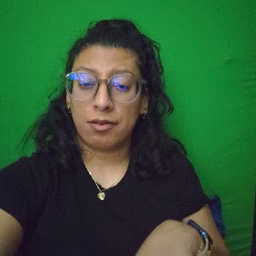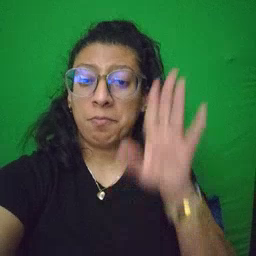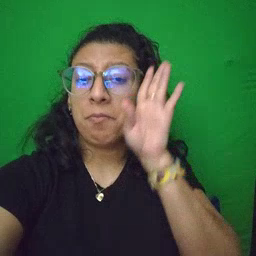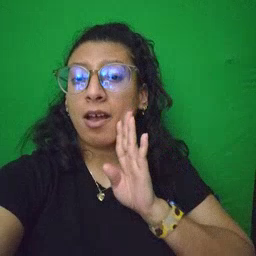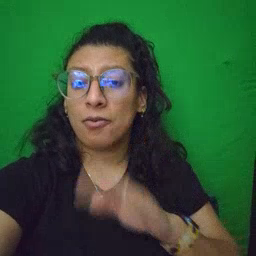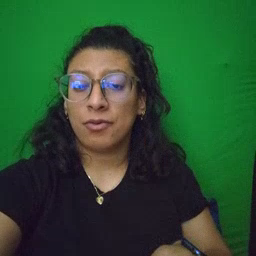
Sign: brown